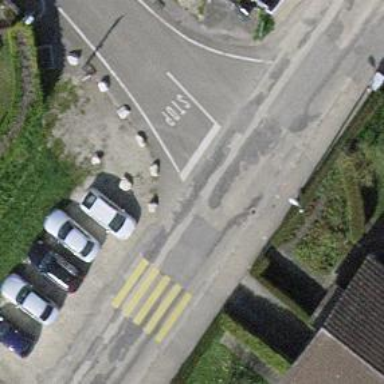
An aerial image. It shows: Street-side parking area.